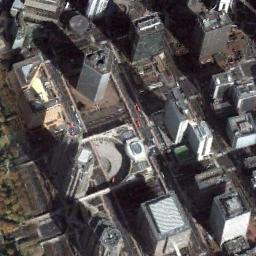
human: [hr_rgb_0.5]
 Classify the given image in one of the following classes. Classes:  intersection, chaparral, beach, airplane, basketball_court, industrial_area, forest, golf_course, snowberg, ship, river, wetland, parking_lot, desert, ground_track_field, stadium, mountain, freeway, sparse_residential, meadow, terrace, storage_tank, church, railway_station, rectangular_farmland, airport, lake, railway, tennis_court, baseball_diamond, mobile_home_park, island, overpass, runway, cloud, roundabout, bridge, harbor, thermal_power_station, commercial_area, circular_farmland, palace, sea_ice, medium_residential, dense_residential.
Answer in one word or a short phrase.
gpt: commercial_area